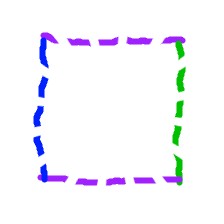
Shape: square